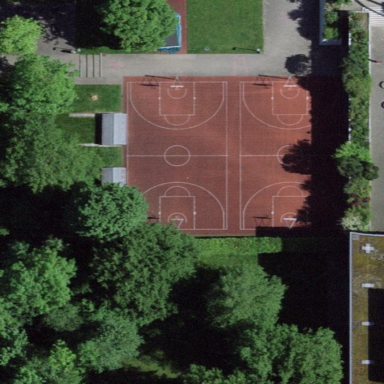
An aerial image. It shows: Basketball court in the leisure land pitch.